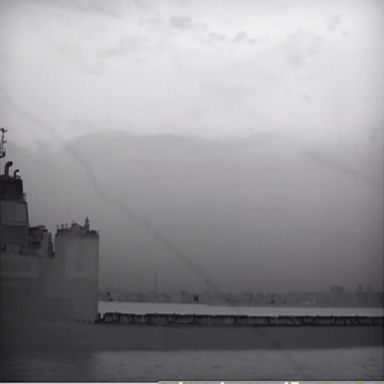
There is a liner in the infrared image.